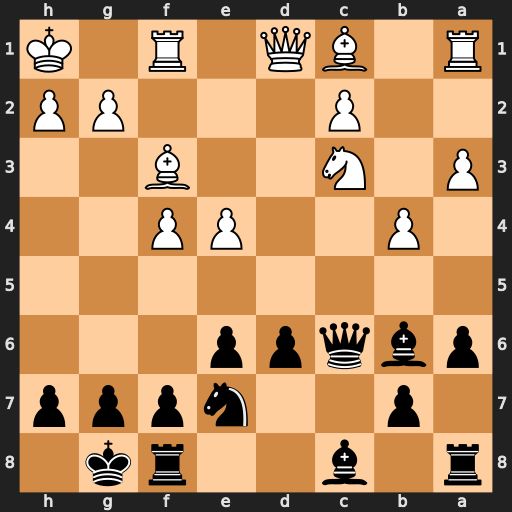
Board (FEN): r1b2rk1/1p2nppp/pbqpp3/8/1P2PP2/P1N2B2/2P3PP/R1BQ1R1K
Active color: b
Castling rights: -
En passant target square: -
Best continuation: Qxc3